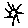
Label: sun